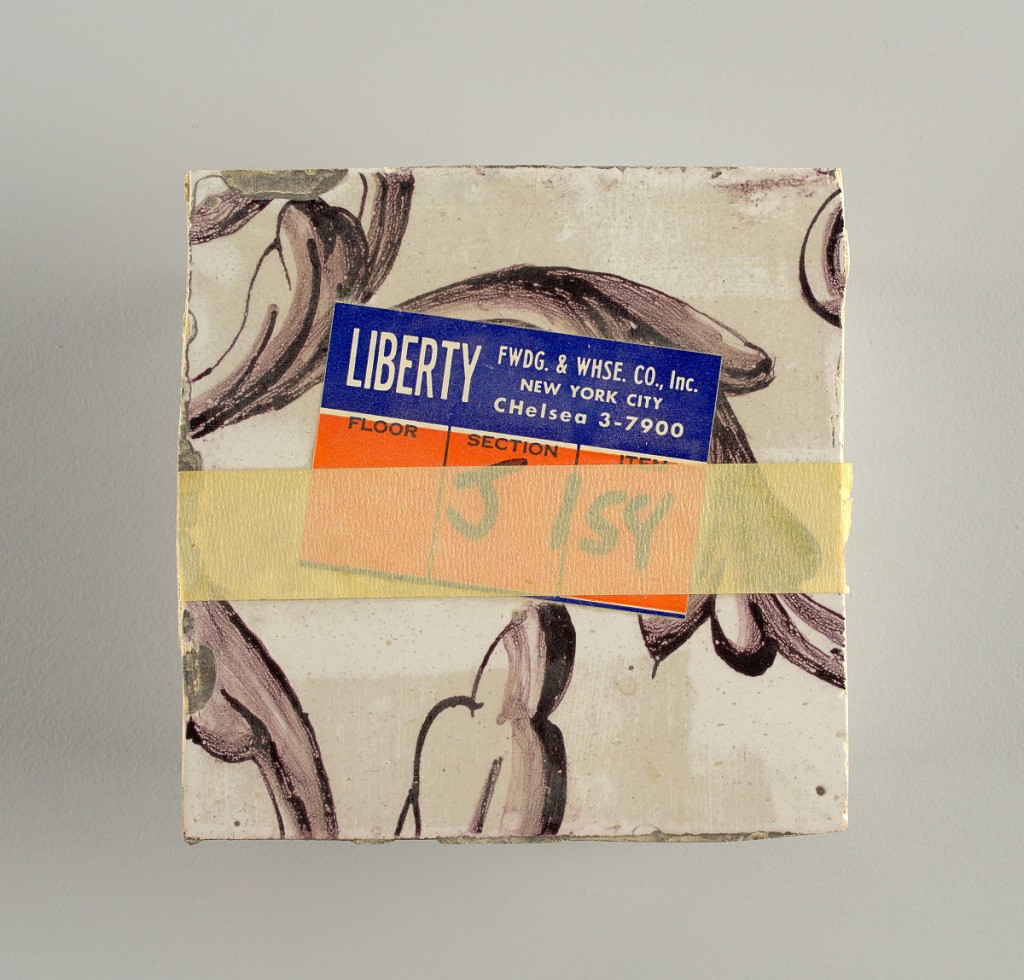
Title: Wall facing
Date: ca. 1725
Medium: tin-glazed earthenware, underglaze
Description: Two vertical rectangles, twenty-three tiles high.  A) Nine tiles wide at top; seven tiles wide at bottom.  B) Ten and one-half tiles wide.

Arabesque design of foliage.  A) with centered figure of Justice under a canopy.  B) with centered urn.